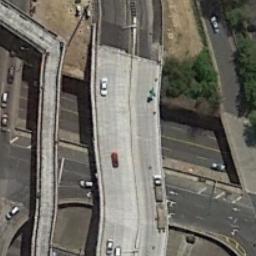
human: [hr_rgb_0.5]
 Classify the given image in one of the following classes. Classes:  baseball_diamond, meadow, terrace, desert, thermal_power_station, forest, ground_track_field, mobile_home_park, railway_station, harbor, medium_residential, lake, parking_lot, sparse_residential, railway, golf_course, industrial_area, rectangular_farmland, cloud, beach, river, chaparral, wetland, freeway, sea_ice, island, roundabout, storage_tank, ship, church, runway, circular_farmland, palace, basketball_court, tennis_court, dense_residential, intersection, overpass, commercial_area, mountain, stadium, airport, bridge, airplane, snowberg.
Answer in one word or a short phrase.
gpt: overpass